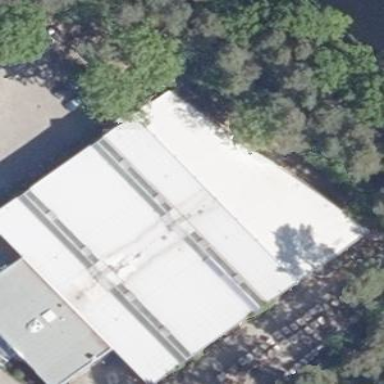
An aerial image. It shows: Commercial building.